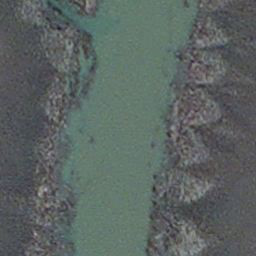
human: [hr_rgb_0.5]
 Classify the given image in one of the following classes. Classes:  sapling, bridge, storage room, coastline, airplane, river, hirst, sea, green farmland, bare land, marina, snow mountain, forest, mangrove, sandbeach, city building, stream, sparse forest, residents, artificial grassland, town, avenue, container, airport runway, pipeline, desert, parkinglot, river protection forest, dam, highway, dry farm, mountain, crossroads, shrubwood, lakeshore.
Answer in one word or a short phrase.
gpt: stream